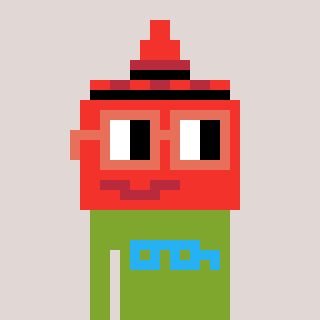
a pixel art character with square orange glasses, a ketchup-shaped head and a slimegreen-colored body on a warm background